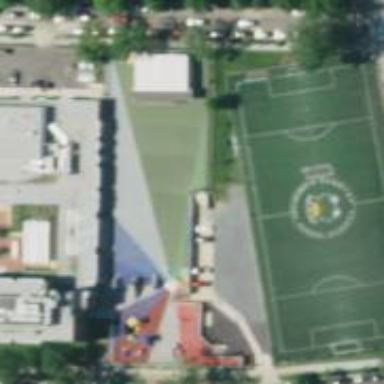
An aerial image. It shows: Soccer pitch with artificial turf designed for leisure and sports activities.